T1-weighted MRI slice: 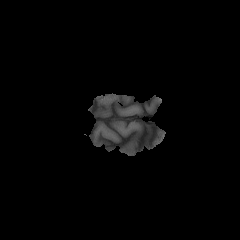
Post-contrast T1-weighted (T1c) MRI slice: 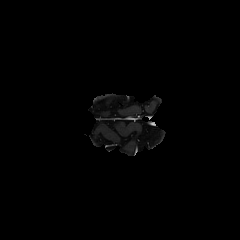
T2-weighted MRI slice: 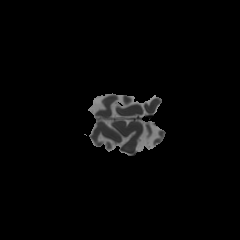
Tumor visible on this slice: no